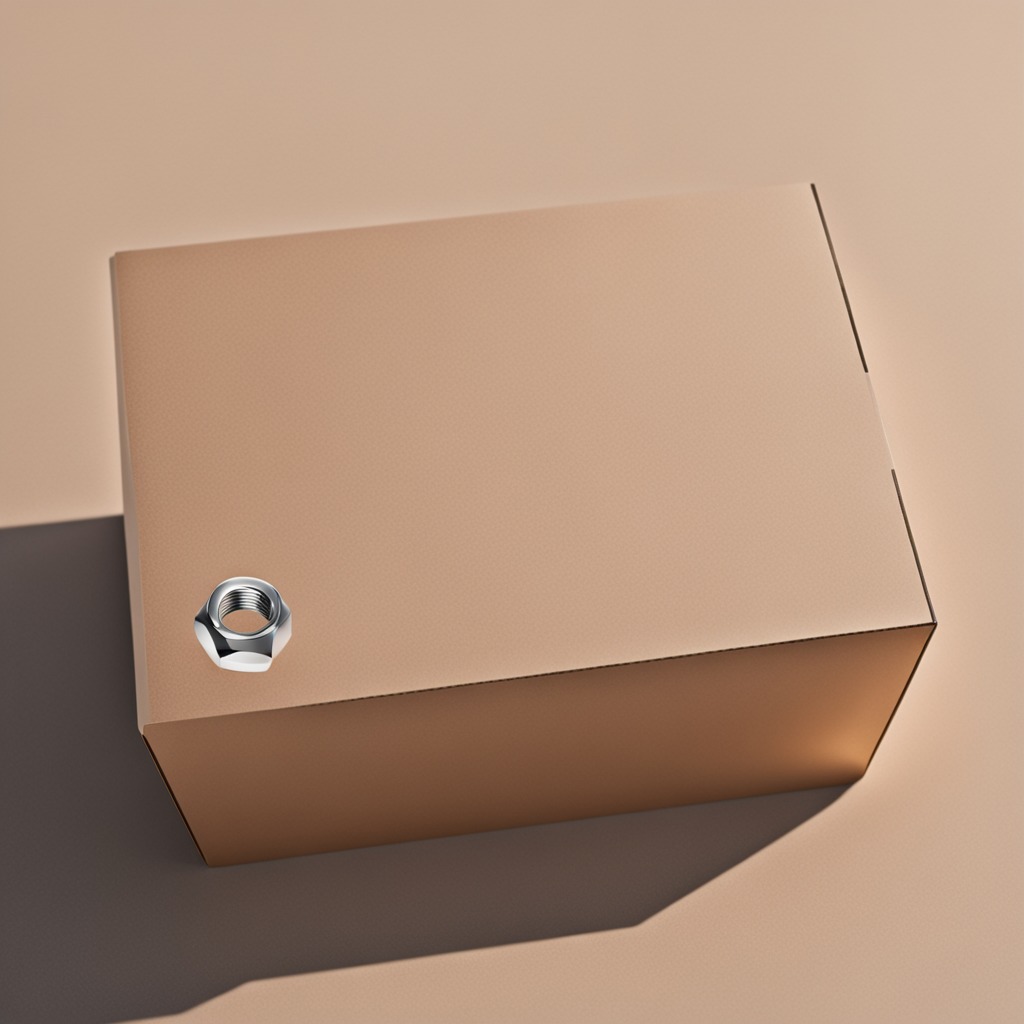
A metal nut is lying on a cardboard box surface in an outdoor workshop during daytime bright natural light soft shadows slightly creased but